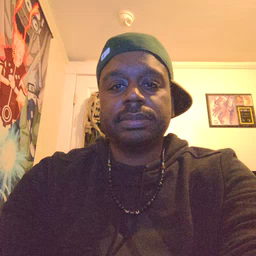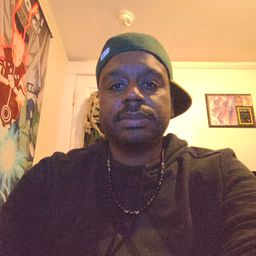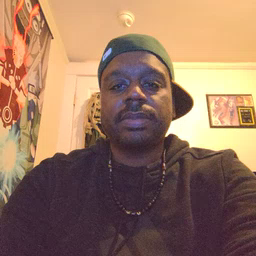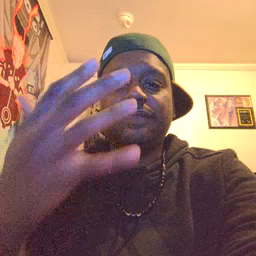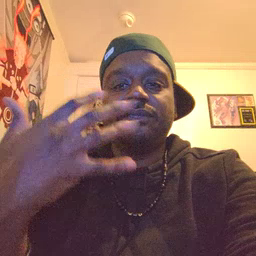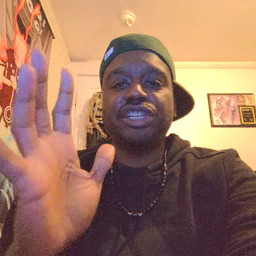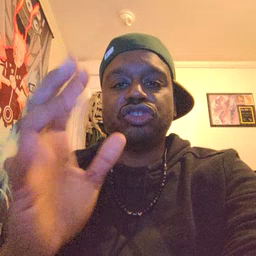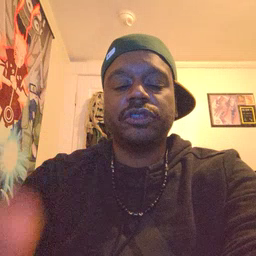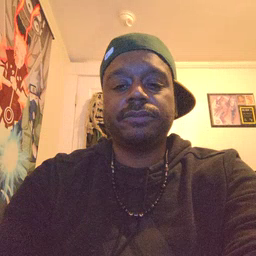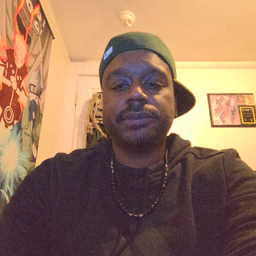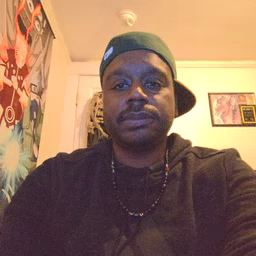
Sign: finish